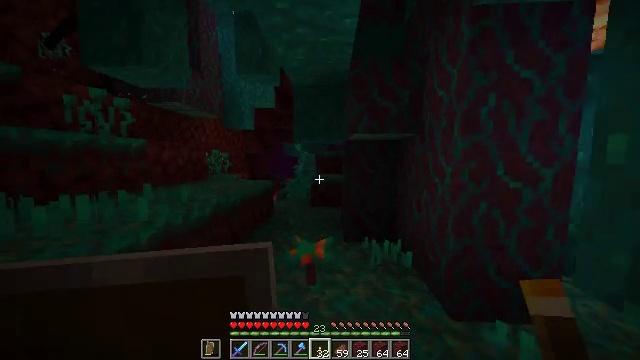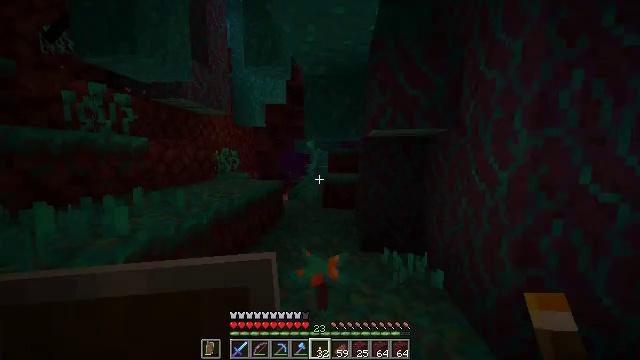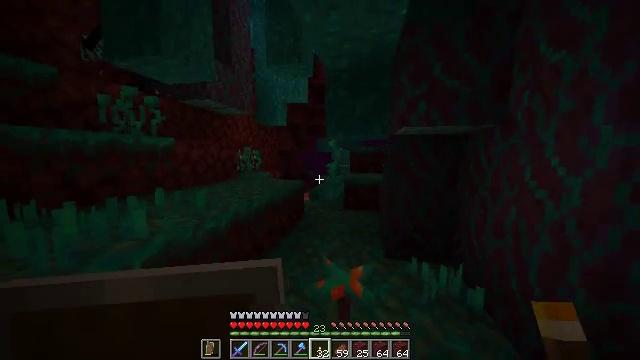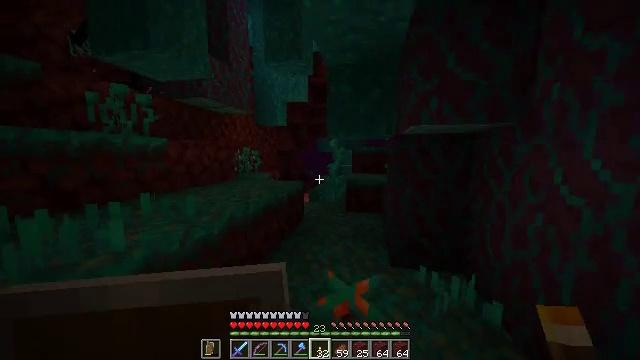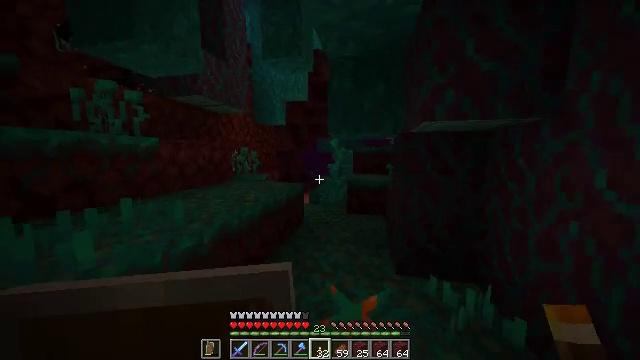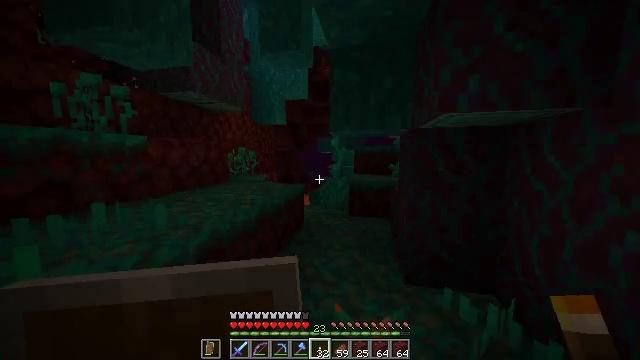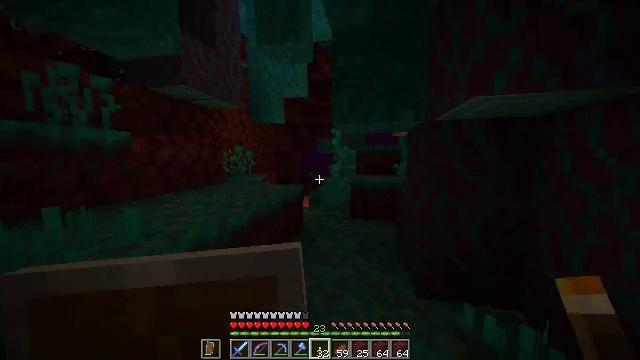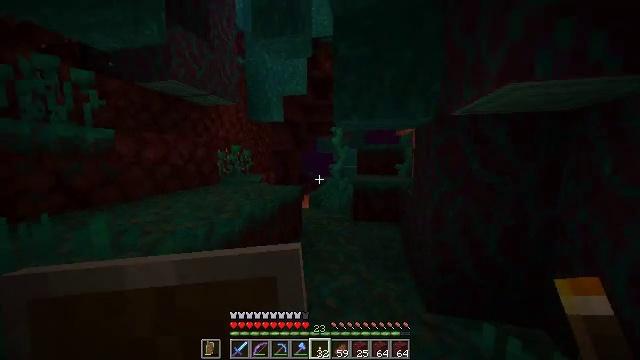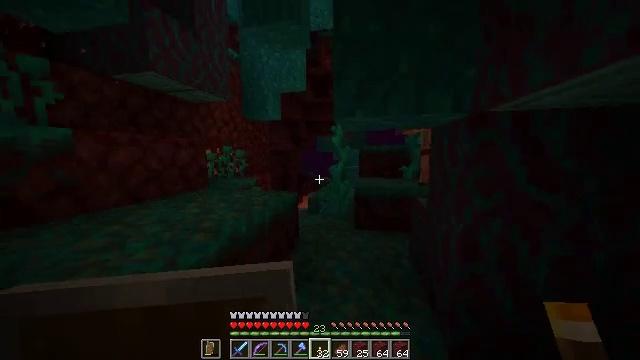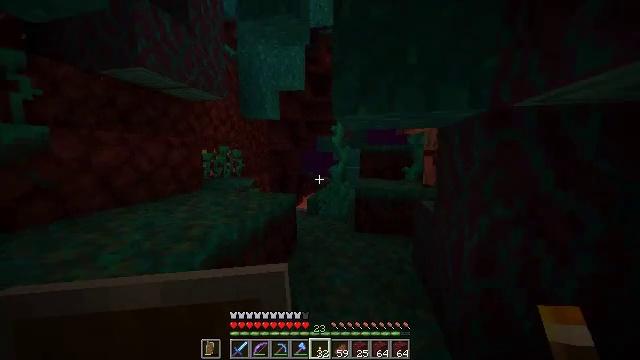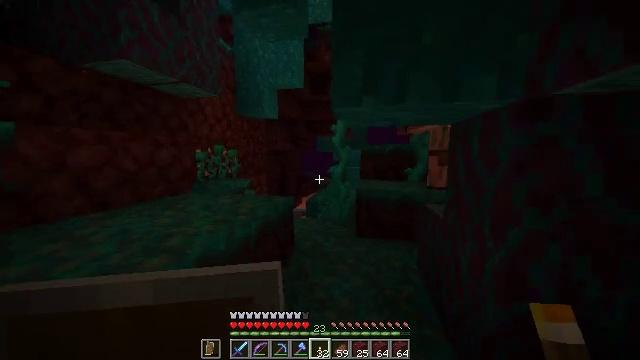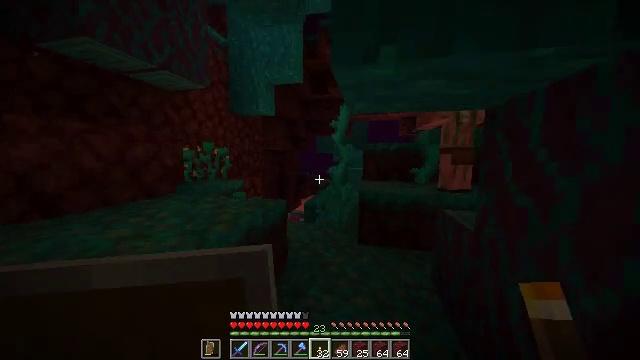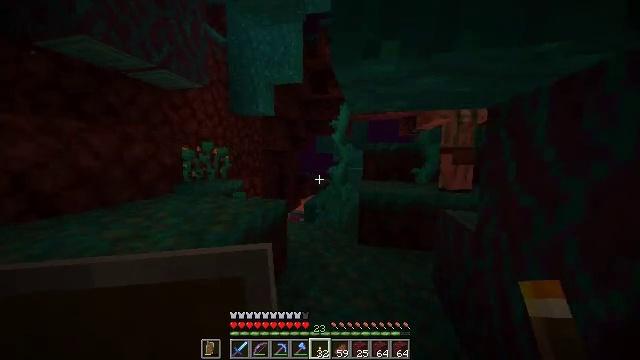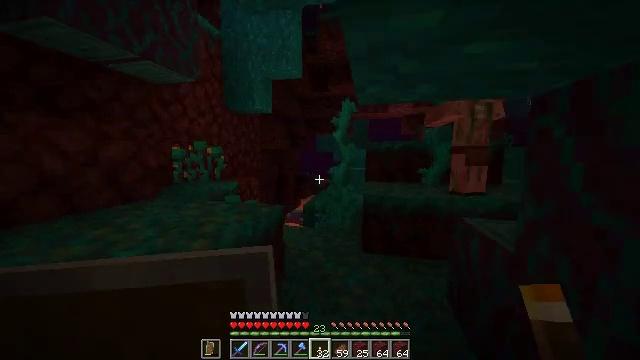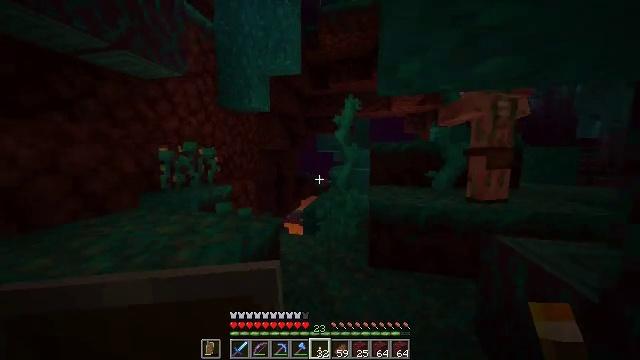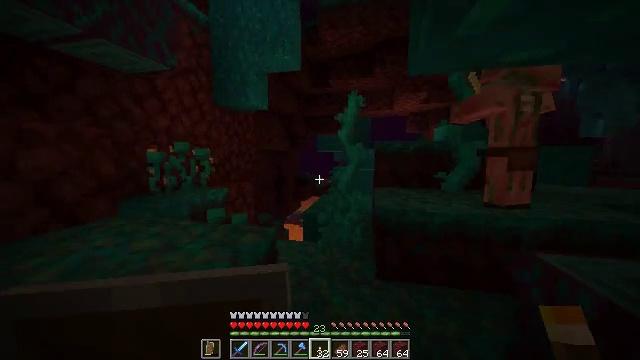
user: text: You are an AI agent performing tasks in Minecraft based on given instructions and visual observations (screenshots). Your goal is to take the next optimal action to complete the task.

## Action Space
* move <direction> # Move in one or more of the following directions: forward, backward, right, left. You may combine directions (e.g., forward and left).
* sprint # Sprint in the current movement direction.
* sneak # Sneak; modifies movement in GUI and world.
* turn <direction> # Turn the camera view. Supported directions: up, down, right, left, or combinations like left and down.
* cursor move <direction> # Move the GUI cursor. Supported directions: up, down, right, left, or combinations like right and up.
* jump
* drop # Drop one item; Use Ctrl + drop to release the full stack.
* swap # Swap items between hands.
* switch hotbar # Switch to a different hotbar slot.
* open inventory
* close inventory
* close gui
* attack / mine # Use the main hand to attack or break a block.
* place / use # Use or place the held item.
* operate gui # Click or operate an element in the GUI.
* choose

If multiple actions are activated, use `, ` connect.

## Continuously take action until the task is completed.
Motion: motion action
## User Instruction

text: Destroy the warped stem to gather materials.
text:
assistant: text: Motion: move forward, turn left
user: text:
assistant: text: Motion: move forward, turn left
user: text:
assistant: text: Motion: move forward
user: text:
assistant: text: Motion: move forward
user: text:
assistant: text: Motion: move forward
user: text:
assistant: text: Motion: move forward
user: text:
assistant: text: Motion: move forward
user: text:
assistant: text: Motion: move forward
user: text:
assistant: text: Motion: move forward
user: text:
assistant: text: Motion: move forward
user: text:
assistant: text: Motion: move forward
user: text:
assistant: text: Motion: move forward
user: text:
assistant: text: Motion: move forward
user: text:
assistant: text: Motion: move forward
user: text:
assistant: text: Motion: move forward
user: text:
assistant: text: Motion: move forward
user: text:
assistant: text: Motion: move forward
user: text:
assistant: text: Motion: move forward
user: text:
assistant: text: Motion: move forward, turn down
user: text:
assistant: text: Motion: move forward, turn right and down
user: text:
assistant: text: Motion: move forward, turn right and down
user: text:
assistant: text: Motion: move forward, turn right
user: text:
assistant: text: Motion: move forward, turn right and up
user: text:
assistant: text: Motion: move forward, turn right and up, jump
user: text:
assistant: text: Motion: move forward, jump
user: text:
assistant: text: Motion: move forward, jump
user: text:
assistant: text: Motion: move forward
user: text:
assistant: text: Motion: move forward, turn left
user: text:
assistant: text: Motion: move forward, turn left and down
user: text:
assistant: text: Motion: move forward, turn left